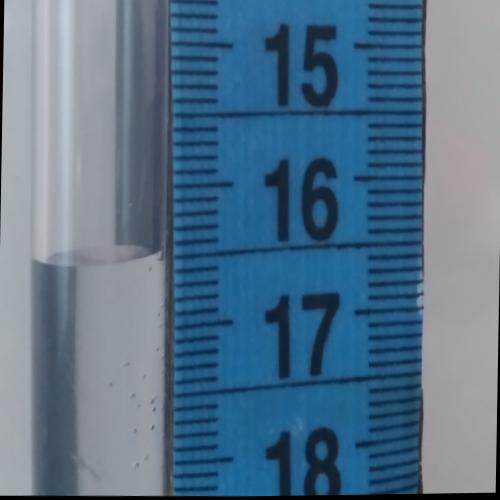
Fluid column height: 16.5 cm